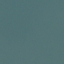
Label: SeaLake